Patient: sex M, age 61
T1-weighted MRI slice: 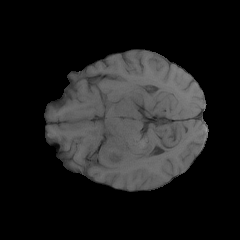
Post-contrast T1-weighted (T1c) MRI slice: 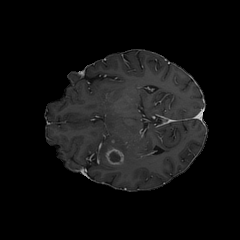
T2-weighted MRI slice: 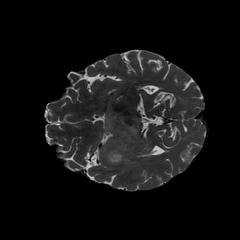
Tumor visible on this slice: yes
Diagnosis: Glioblastoma, IDH-wildtype
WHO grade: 4